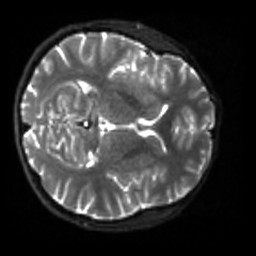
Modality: sbref
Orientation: axial
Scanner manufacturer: siemens
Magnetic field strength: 3 T
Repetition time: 4 s
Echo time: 0.0594 s